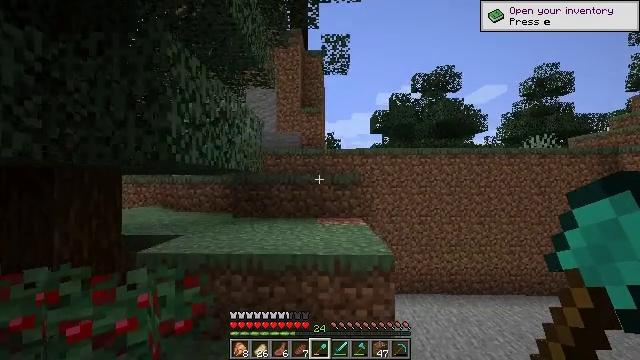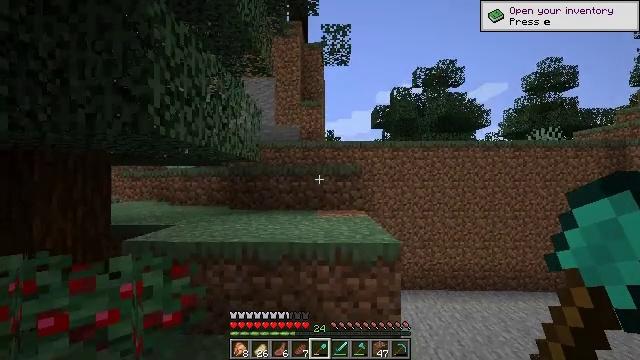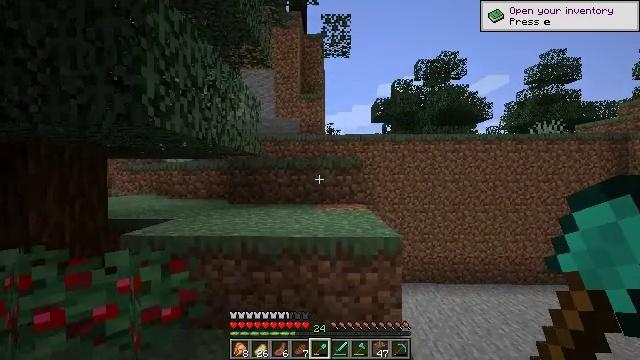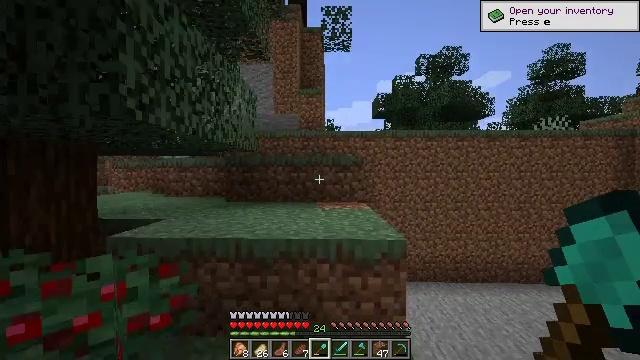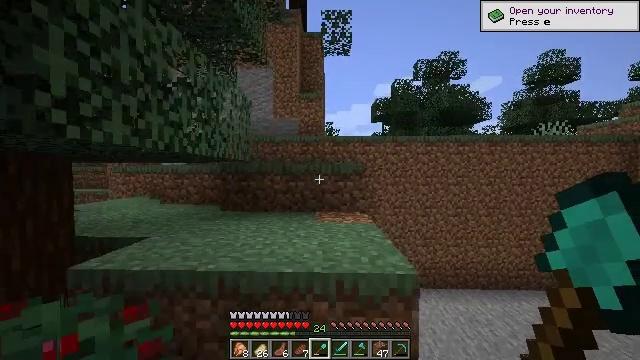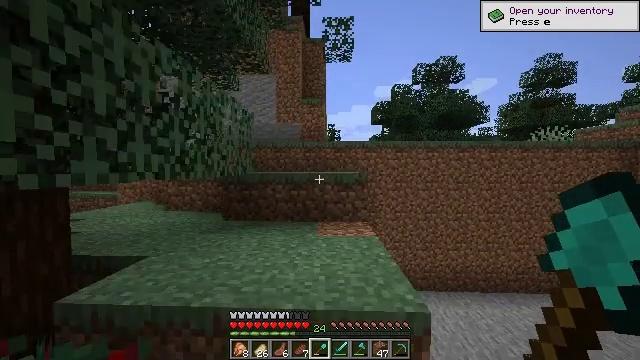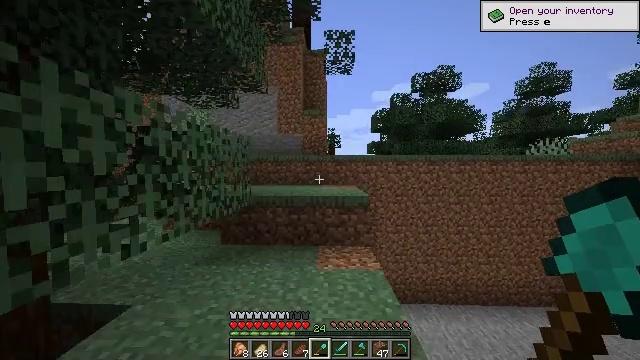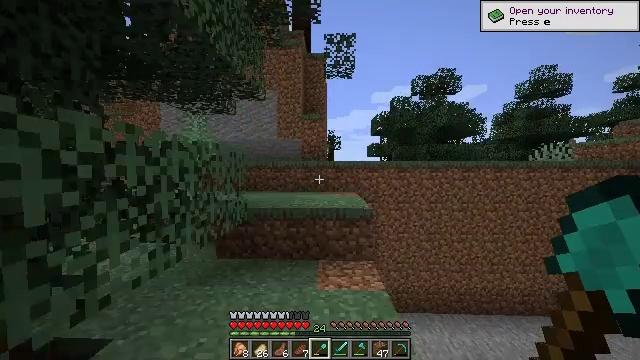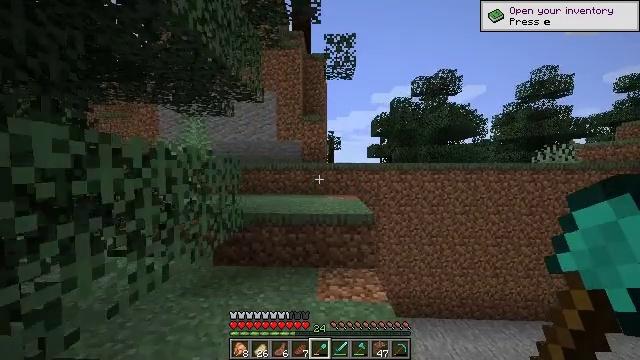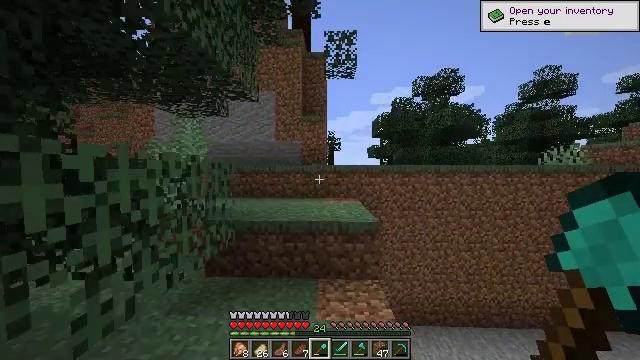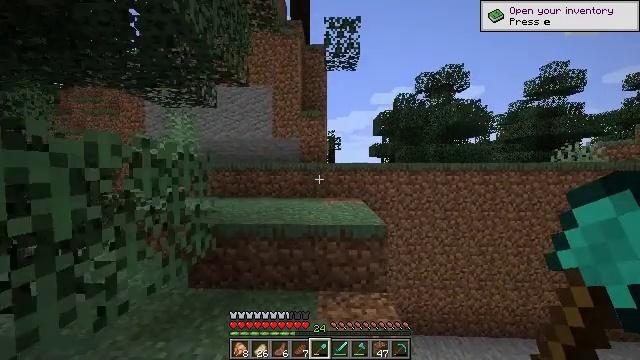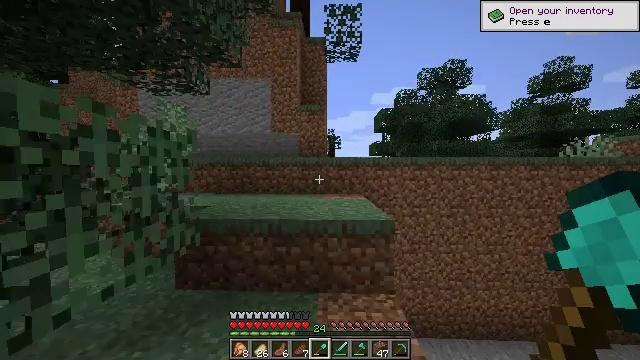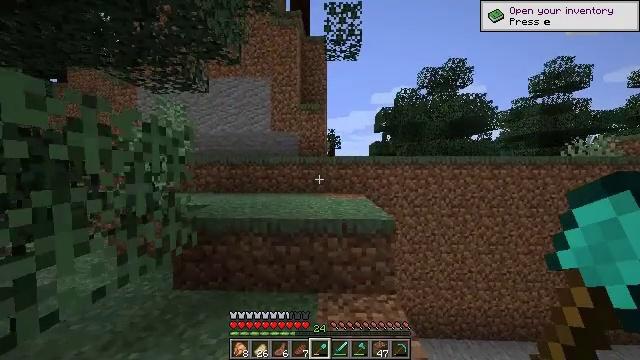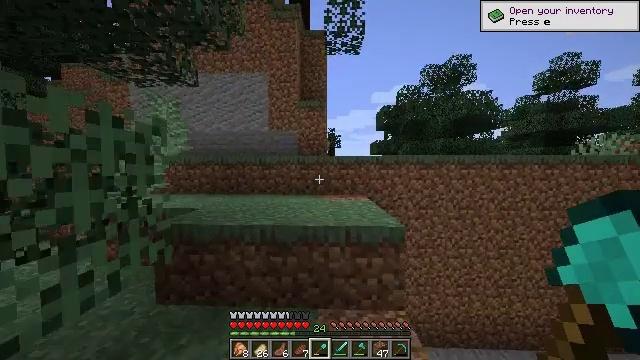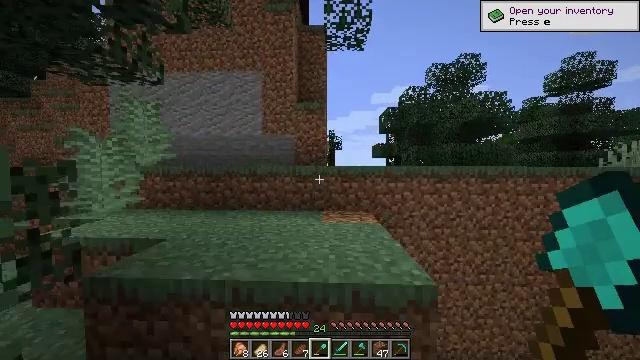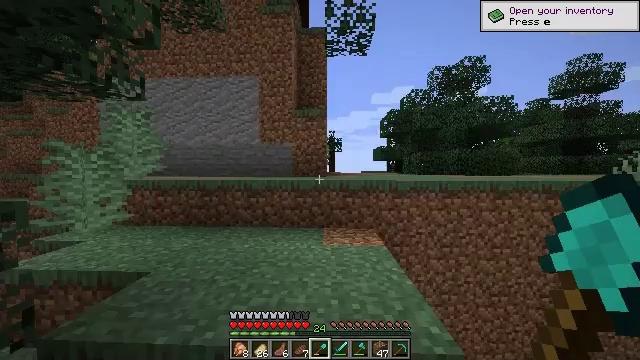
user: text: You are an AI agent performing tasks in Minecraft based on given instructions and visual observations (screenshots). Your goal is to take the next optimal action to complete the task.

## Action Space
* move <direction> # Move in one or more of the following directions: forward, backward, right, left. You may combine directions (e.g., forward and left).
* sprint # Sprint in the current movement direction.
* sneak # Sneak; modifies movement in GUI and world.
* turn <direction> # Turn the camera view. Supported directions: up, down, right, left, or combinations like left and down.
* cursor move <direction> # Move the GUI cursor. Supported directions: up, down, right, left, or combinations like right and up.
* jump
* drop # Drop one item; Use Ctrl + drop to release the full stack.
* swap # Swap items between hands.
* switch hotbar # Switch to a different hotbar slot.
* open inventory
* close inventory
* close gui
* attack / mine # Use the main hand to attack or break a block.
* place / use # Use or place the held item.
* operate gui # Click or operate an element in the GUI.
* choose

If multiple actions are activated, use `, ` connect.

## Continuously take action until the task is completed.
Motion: motion action
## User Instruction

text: Remove the large fern from the terrain.
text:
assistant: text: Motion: move forward, jump
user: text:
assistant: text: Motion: move forward, turn down, jump
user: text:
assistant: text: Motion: move forward, sprint, jump
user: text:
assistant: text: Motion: move forward, sprint, jump
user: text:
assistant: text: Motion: move forward, sprint, jump
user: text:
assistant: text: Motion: move forward, sprint, jump
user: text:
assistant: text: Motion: move forward, sprint, jump
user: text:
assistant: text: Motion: move forward, jump
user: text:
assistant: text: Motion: move forward, jump
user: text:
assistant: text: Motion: move forward, jump
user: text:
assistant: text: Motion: move forward, jump
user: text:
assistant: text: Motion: move forward, jump
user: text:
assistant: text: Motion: move forward, jump
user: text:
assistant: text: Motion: move forward, jump
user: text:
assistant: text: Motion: move forward, sprint, jump
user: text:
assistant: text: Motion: move forward, sprint, jump
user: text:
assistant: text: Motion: move forward, sprint, jump
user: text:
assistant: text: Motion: move forward, sprint, jump
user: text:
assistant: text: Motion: move forward, jump
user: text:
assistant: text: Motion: move forward, jump
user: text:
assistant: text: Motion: move forward, jump
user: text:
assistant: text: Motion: move forward, jump
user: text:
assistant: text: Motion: move forward, jump
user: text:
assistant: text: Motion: move forward, turn down, jump
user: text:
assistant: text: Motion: move forward, sprint, jump
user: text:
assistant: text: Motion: move forward, sprint, turn down, jump
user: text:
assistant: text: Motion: move forward, sprint, turn down, jump
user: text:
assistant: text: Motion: move forward, sprint, turn left and down, jump
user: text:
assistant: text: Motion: move forward, turn left and down, jump
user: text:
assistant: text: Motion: move forward, turn left and down